Question: A friend has passed me a Maven project that I'm trying to run locally in my computer. All that I have done in Eclipse, I selected:
> File -> Import -> Existing Maven Projects
After that, the project showed me 4 errors in my 'pom.xml' (Missing artifact..):

I tried removing the content of '.m2' folder and then in Eclipse I clicked on my project and chose "Run as" -> "Maven clean" and then "Run as" -> "Maven install". But I still have the same errors. I'm new with Spring so I dont know what else to do.
EDIT:
When I try to do: run as/ maven install, this is what my console says:
'''
SLF4J: Failed to load class "org.slf4j.impl.StaticLoggerBinder".
SLF4J: Defaulting to no-operation (NOP) logger implementation
SLF4J: See http://www.slf4j.org/codes.html#StaticLoggerBinder for further details.
[INFO] Scanning for projects...
[INFO]
[INFO] ------------------------------------------------------------------------
[INFO] Building DataLayer 0.0.1-SNAPSHOT
[INFO] ------------------------------------------------------------------------
[WARNING] The POM for javax.persistence:javax.persistence:jar:1.0.0 is missing, no dependency information available
[WARNING] The POM for hibernate-core:hibernate-core:jar:4.2.1.Final is missing, no dependency information available
[WARNING] The POM for hibernate-commons-annotations:hibernate-commons-annotations:jar:4.0.1.Final is missing, no dependency information available
[WARNING] The POM for jboss-logging:jboss-logging:jar:3.1.0.CR2 is missing, no dependency information available
[WARNING] The POM for jta:jta:jar:1.1 is missing, no dependency information available
[INFO] ------------------------------------------------------------------------
[INFO] BUILD FAILURE
[INFO] ------------------------------------------------------------------------
[INFO] Total time: 1.065s
[INFO] Finished at: Wed Aug 07 11:41:45 VET 2013
[INFO] Final Memory: 4M/90M
[INFO] ------------------------------------------------------------------------
[ERROR] Failed to execute goal on project DataLayer: Could not resolve dependencies for project SocialManager:DataLayer:jar:0.0.1-SNAPSHOT: The following artifacts could not be resolved: javax.persistence:javax.persistence:jar:1.0.0, hibernate-core:hibernate-core:jar:4.2.1.Final, hibernate-commons-annotations:hibernate-commons-annotations:jar:4.0.1.Final, jboss-logging:jboss-logging:jar:3.1.0.CR2, jta:jta:jar:1.1: Failure to find javax.persistence:javax.persistence:jar:1.0.0 in http://repository.jboss.org/nexus/content/groups/public/ was cached in the local repository, resolution will not be reattempted until the update interval of JBoss repository has elapsed or updates are forced -> [Help 1]
[ERROR]
[ERROR] To see the full stack trace of the errors, re-run Maven with the -e switch.
[ERROR] Re-run Maven using the -X switch to enable full debug logging.
'''
EDIT2: This is my complete pom.xml: <URL> It looks pretty awful when I try to paste the code here.
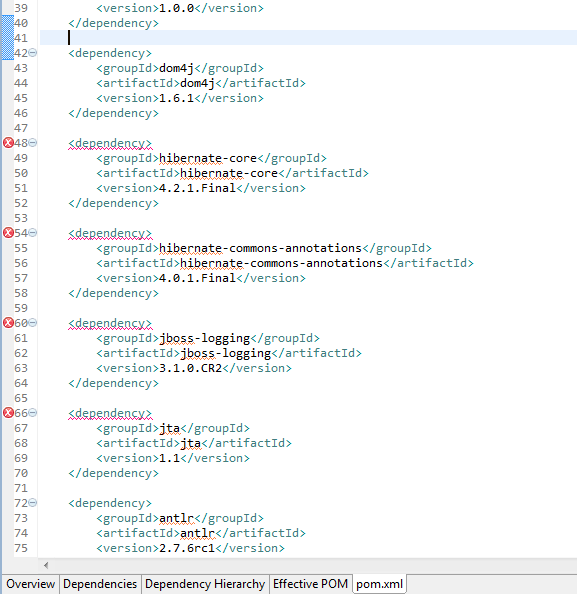
Answer: It seemed that a lot of dependencies were incorrect.

<URL>
A good place to look for the correct dependencies is the <URL> website.